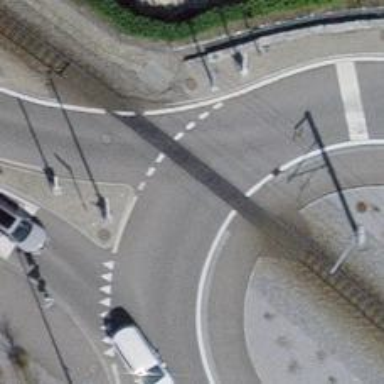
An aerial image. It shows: Level crossing with barrier.